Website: macys
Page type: gifting
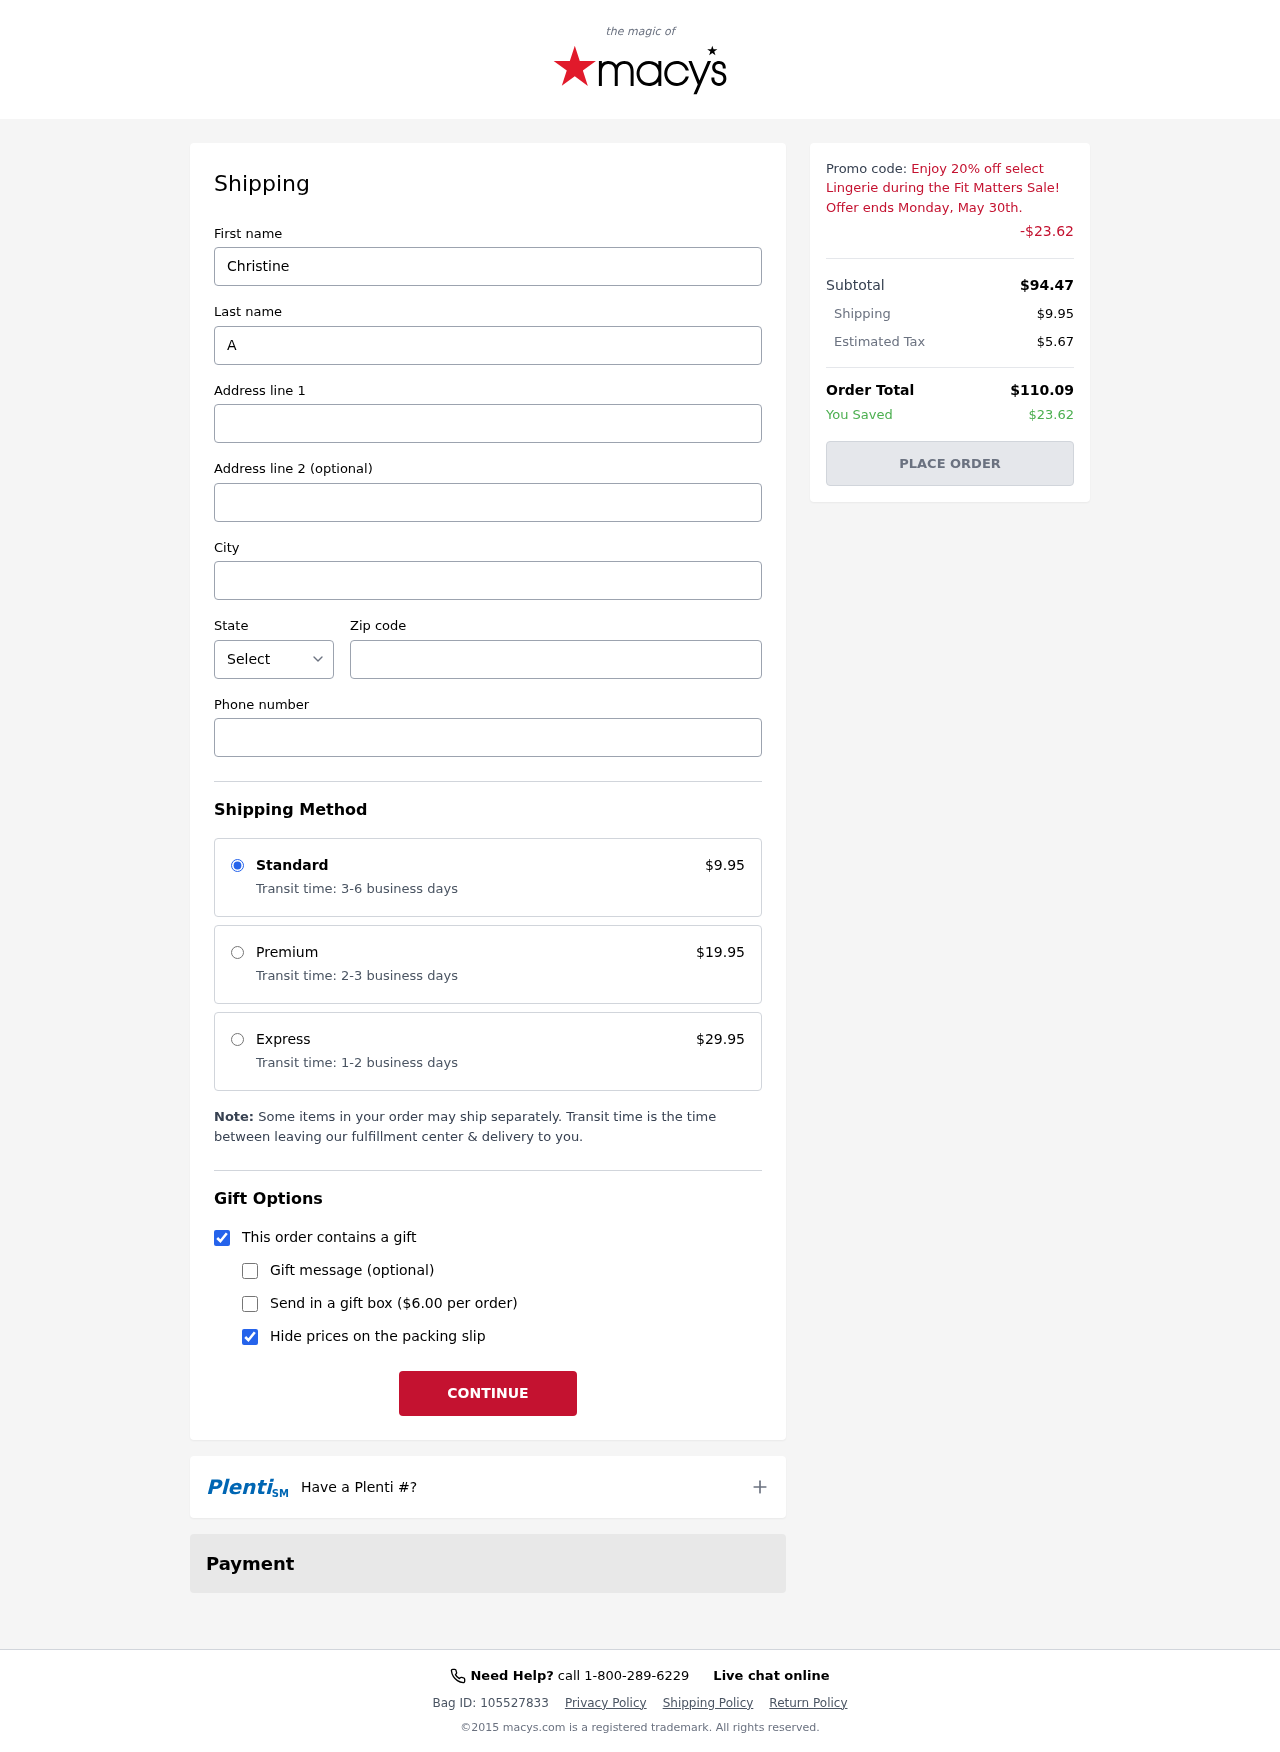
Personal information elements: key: PII_CITY
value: Christopherside
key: PII_FIRSTNAME
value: Christine
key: PII_LASTNAME
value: Anderson
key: PII_PHONE
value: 6766364437
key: PII_POSTCODE
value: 26047
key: PII_STATE_ABBR
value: OH
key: PII_STREET
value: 5418 Mejia Walk
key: PII_STREET2
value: Apt. 103
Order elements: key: ORDER_SHIPPING_COST
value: $9.95
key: ORDER_DISCOUNT
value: -$23.62
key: ORDER_SUBTOTAL
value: $94.47
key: ORDER_TAX
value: $5.67
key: ORDER_TOTAL
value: $110.09
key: ORDER_SAVINGS
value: $23.62